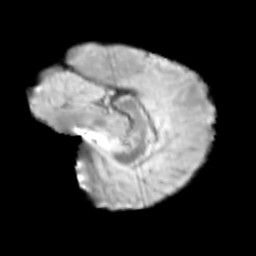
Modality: T2w
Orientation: sagittal
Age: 12
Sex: female
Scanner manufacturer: siemens
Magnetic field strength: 3 T
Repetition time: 3.8 s
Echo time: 0.07 s